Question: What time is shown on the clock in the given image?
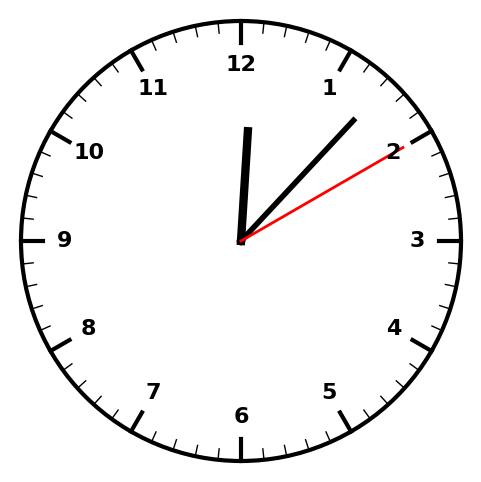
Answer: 12:07:10